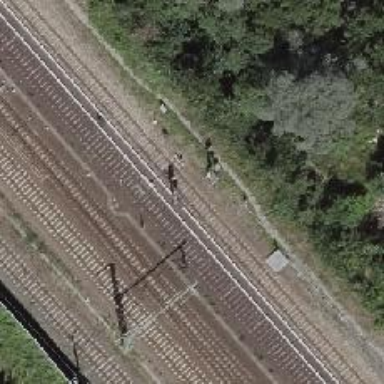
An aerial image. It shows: Railway signal.